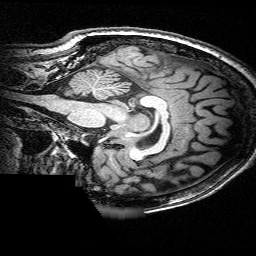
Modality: T1w
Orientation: sagittal
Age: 54
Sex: female
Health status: ill
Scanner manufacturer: siemens
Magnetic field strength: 3 T
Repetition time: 0.0025 s
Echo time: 0.00336 s